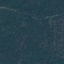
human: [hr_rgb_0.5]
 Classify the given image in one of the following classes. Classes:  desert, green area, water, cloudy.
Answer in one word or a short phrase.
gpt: green area